Field crop: maize
Growth stage: 2
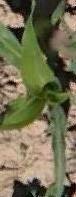
Species: maize